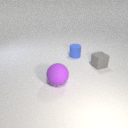
small gray rubber cube to the right of large purple rubber sphere